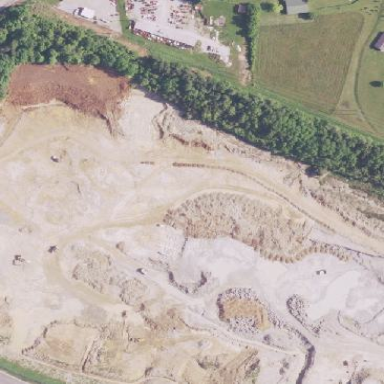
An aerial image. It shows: Quarry area.